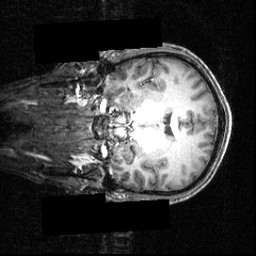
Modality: T1w
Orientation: coronal
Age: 23
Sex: male
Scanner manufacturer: siemens
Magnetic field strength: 3.951 T
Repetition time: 1.5 s
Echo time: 0.00335 s